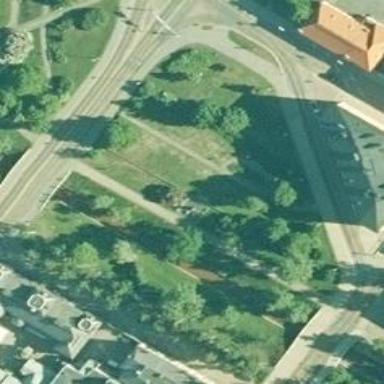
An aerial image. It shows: Memorial featuring statue.